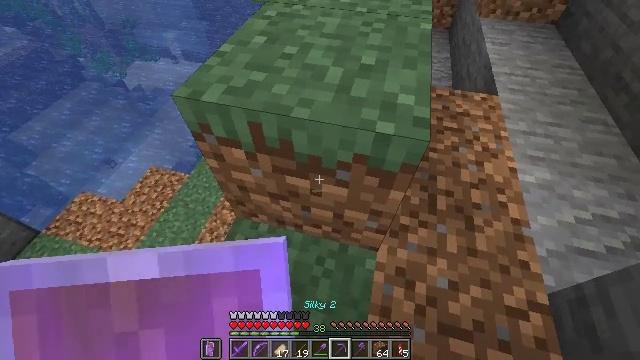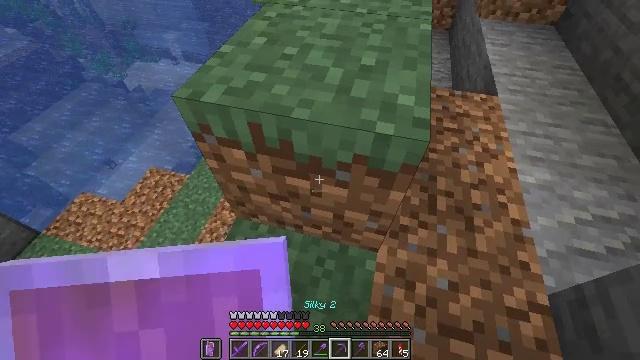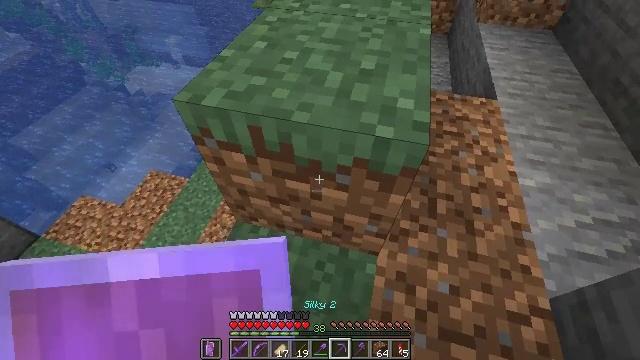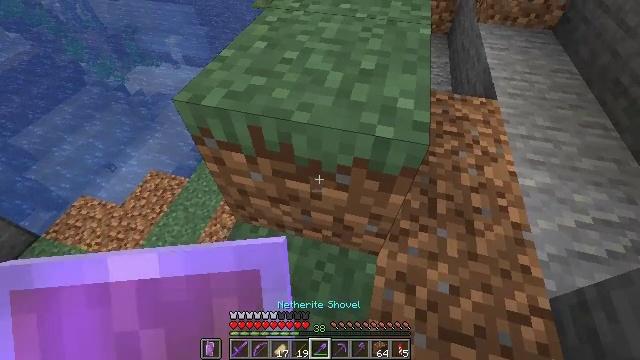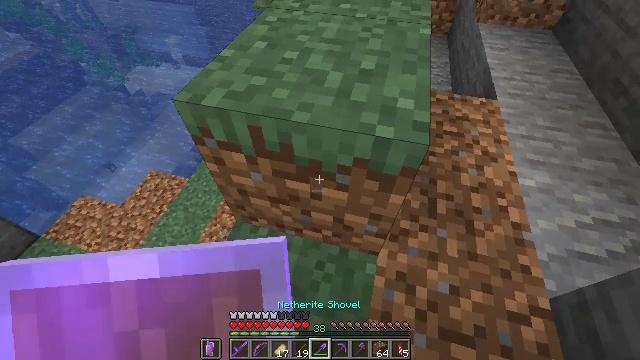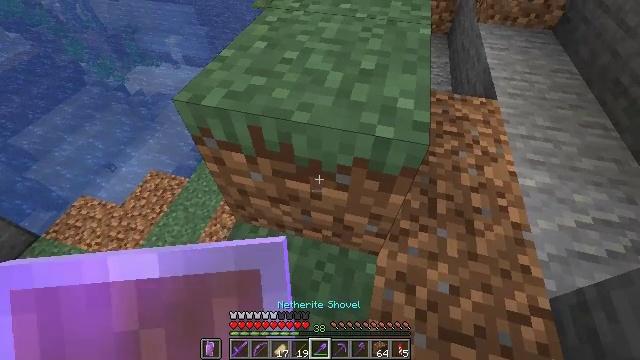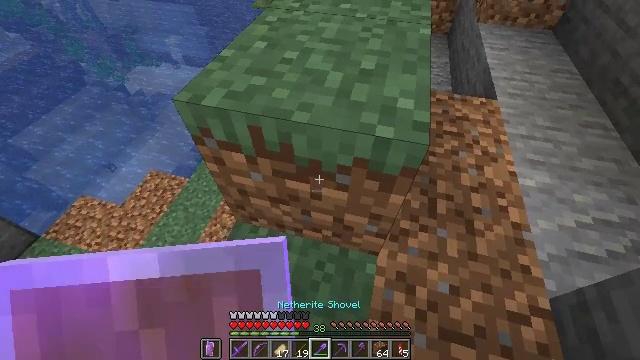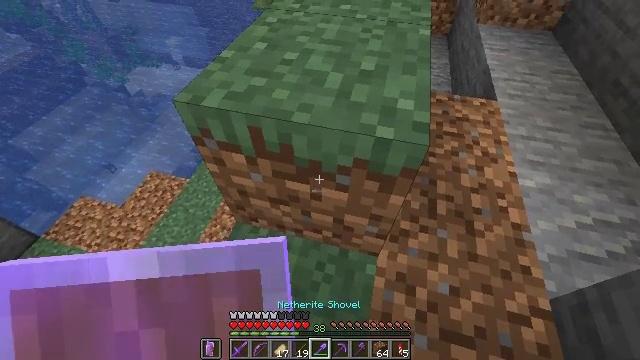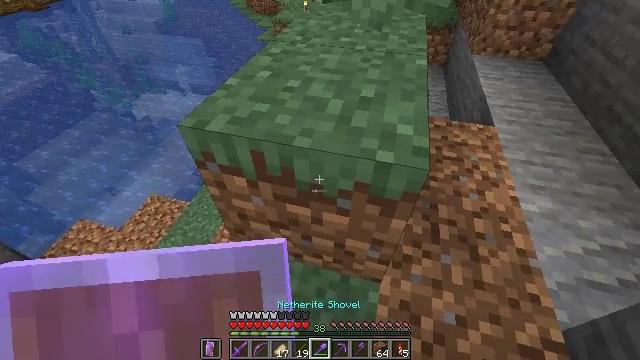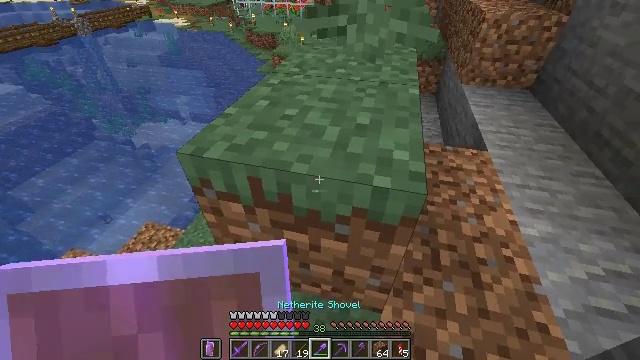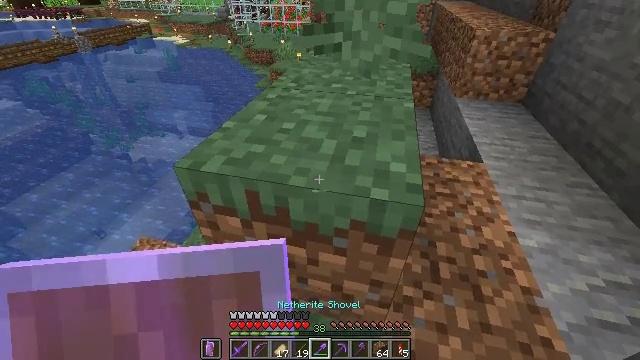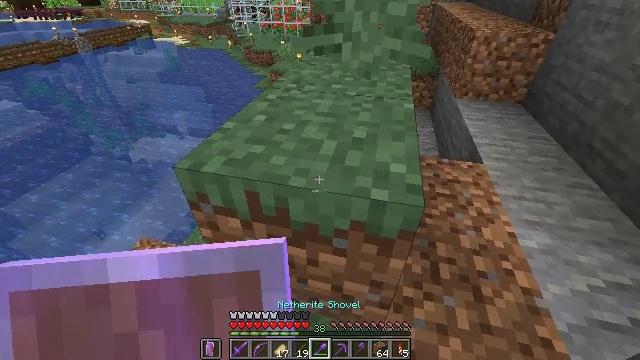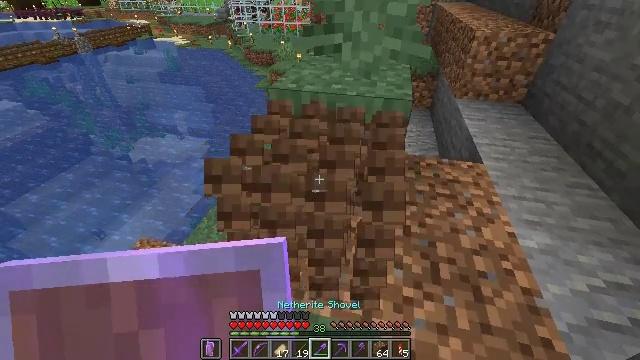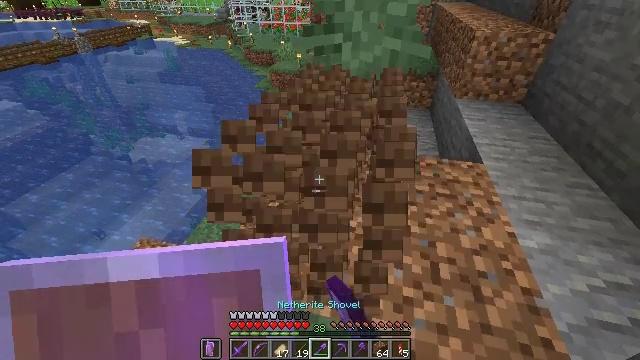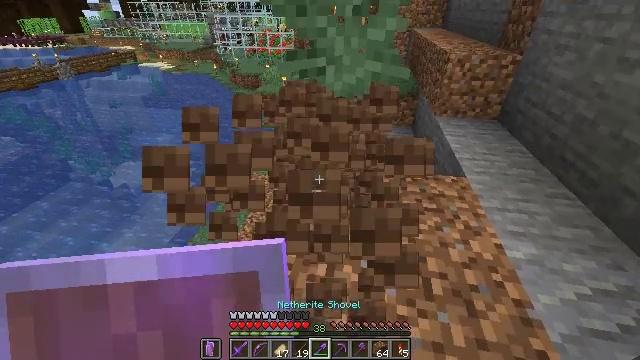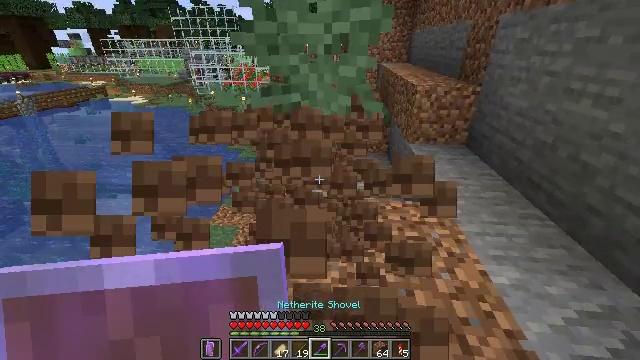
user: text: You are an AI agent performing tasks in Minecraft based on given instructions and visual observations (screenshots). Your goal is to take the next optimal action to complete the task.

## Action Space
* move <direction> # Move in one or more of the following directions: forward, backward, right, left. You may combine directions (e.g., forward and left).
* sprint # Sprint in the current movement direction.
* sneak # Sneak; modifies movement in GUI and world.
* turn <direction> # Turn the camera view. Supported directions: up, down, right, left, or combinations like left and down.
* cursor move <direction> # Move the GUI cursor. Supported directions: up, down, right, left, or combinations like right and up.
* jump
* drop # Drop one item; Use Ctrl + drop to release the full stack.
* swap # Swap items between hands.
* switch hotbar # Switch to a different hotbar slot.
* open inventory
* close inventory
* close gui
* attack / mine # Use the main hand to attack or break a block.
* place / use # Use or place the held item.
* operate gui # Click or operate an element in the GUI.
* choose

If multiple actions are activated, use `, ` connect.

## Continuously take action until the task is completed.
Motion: motion action
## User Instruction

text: Mine grass block from the ground.
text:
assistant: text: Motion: no_op
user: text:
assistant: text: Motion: no_op
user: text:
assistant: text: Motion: no_op
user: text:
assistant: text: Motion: no_op
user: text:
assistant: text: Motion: no_op
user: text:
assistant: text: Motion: no_op
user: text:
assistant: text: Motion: no_op
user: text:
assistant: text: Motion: turn up
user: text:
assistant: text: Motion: turn up
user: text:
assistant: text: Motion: turn up
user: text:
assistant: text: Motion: no_op
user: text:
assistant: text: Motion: attack / mine
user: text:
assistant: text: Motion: attack / mine
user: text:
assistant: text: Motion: turn right and up, attack / mine
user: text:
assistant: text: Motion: move forward, turn right and up, attack / mine
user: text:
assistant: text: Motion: move forward, turn right and up, attack / mine
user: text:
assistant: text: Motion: move forward, attack / mine
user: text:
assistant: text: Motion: attack / mine